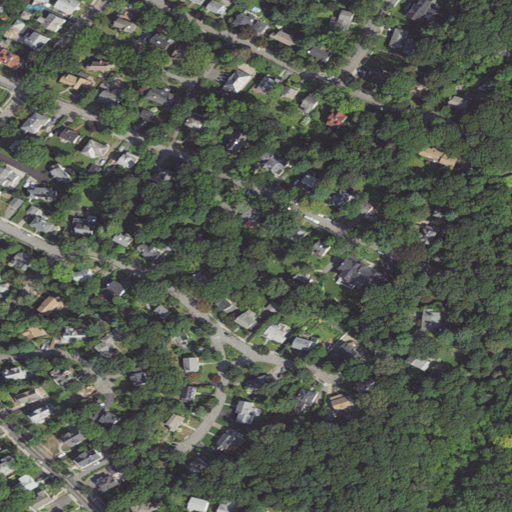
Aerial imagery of mountain in Massachusetts named Institution Hill containing low intensity development, open development, medium intensity development, and deciduous forest